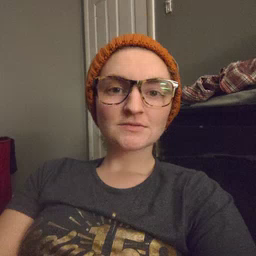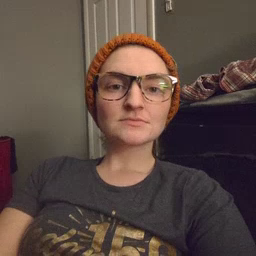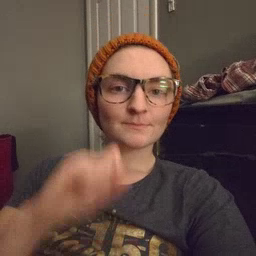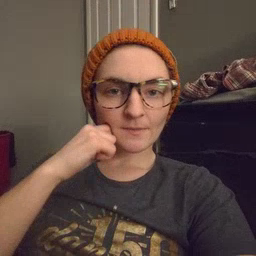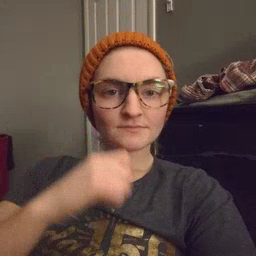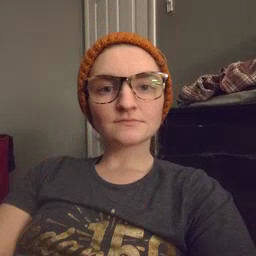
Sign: apple